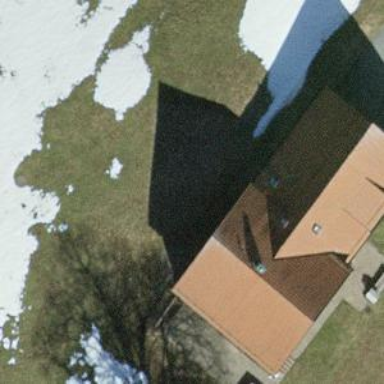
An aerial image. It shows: Simple house.